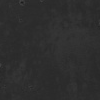
Atmospheric dust classification: not_dusty